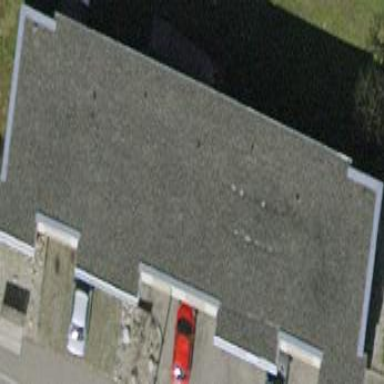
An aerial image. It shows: Building with flat roof.